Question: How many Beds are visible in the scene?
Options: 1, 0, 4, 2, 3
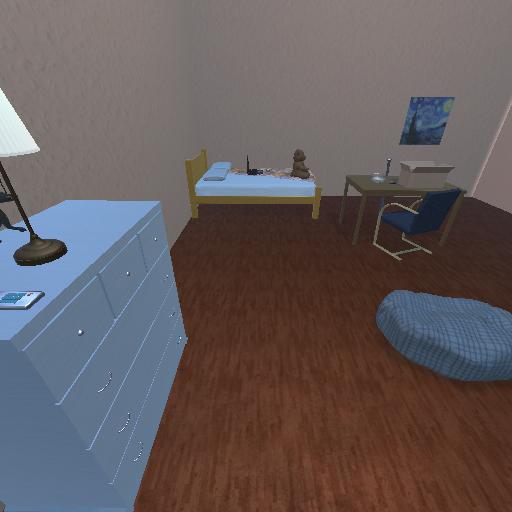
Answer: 1